RGB frame:
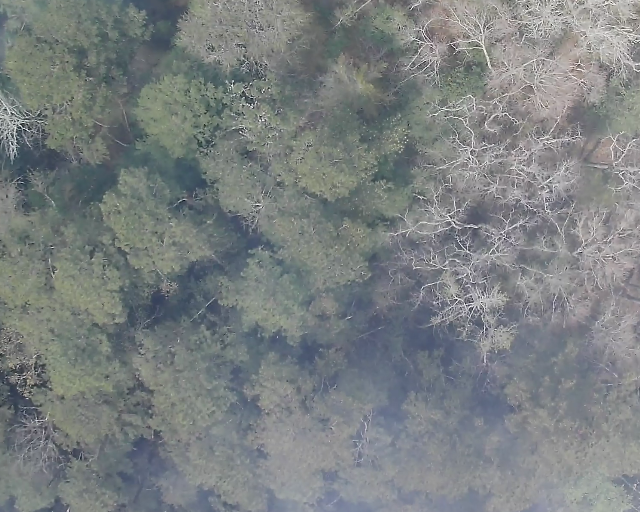
Thermal frame:
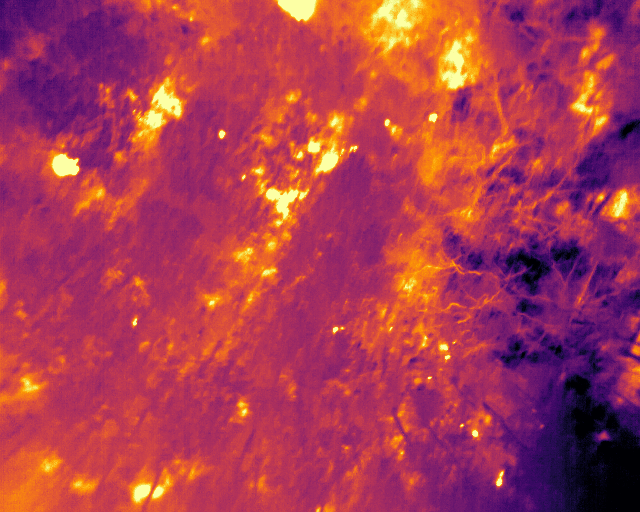
Captured: 2026-02-26 03:41:11
Pixels at or above 80 °C: 297 (fraction of frame: 0.0009064)